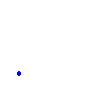
Particle: kaon